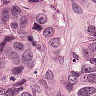
Metastatic tissue present: yes